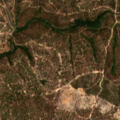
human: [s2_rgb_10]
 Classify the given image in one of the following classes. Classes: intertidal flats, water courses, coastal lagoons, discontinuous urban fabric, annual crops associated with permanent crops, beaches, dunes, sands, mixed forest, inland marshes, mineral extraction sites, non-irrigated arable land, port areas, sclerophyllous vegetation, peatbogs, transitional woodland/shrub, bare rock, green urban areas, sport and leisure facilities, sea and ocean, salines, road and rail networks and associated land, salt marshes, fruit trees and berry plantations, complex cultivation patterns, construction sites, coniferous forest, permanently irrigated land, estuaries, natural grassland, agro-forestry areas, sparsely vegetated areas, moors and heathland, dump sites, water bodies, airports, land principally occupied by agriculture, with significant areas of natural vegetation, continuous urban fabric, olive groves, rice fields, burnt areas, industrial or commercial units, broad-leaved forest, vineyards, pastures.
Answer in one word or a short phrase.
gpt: broad-leaved forest, coniferous forest, transitional woodland/shrub